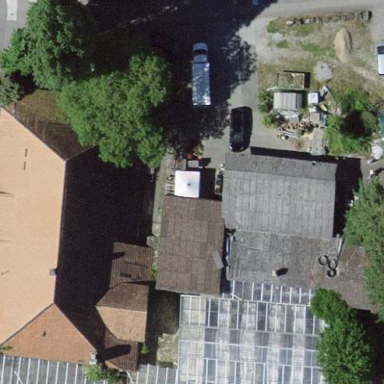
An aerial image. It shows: Farm building.